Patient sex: M
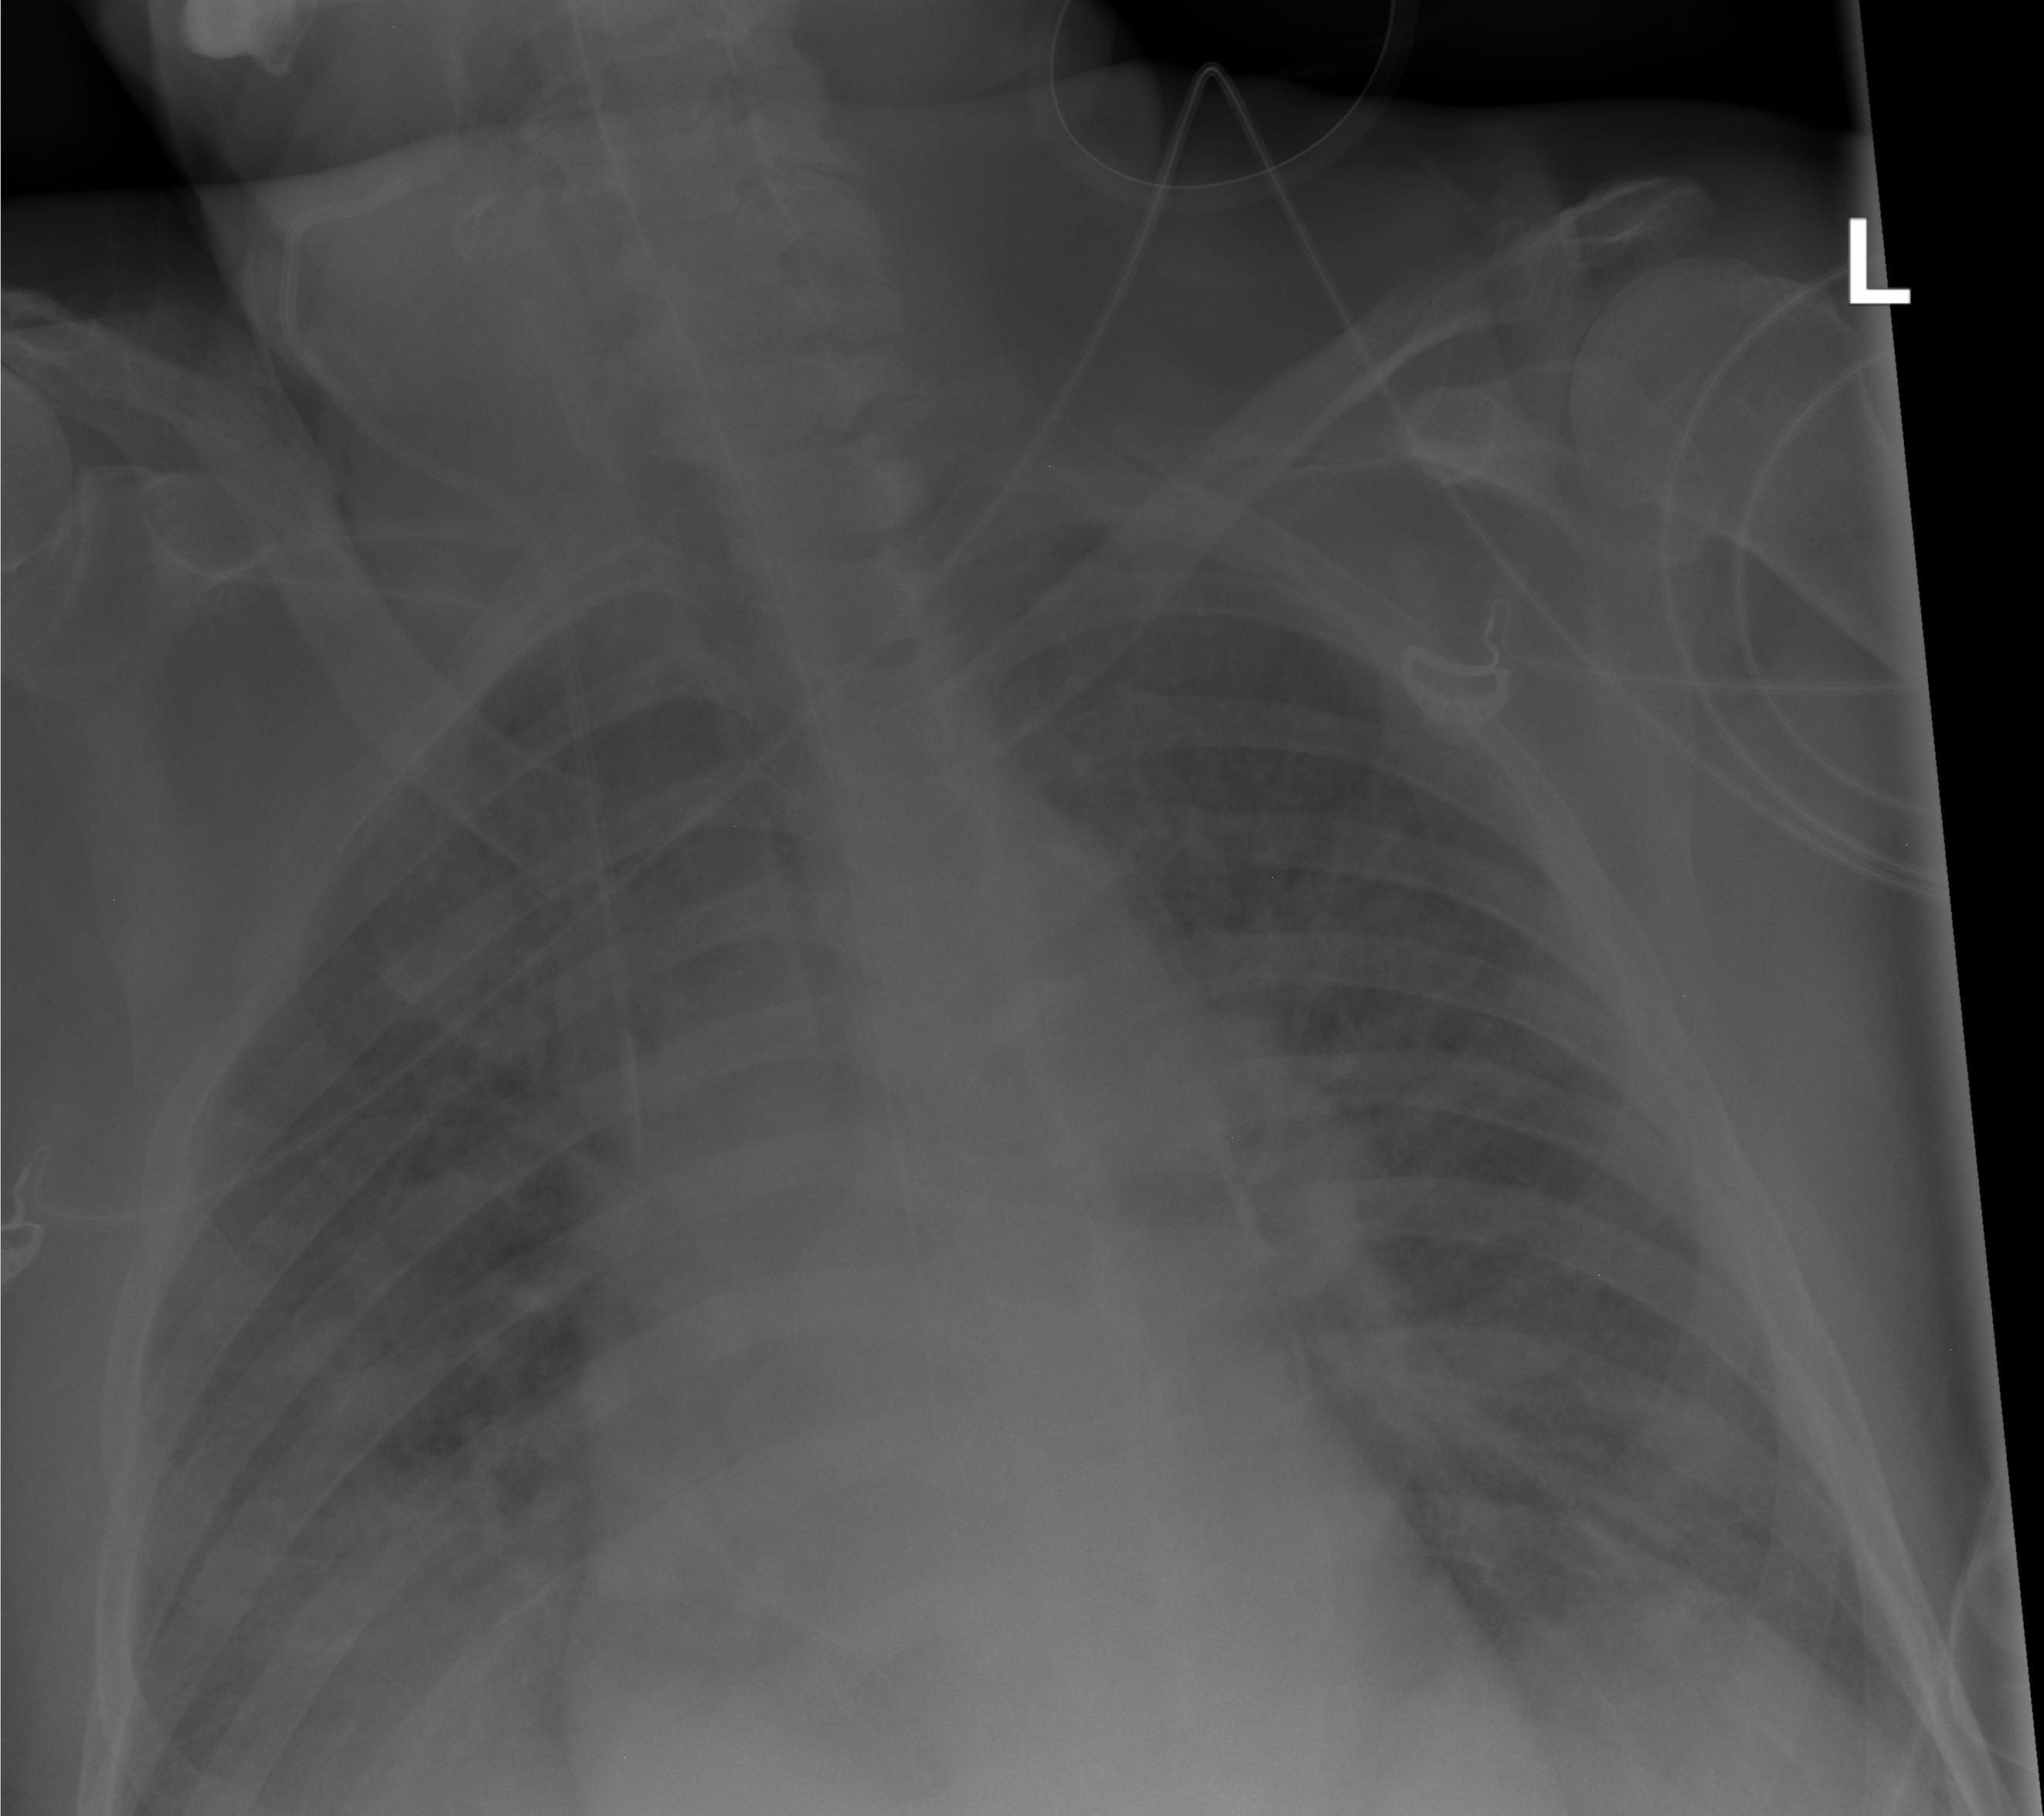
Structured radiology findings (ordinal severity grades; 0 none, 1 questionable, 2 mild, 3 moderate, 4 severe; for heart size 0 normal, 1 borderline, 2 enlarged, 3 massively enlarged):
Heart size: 0
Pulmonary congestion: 2
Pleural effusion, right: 2
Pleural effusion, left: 1
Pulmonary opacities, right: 2
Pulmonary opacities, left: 2
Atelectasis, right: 0
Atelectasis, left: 2